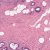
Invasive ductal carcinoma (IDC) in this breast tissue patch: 0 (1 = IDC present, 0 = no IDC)